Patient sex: M
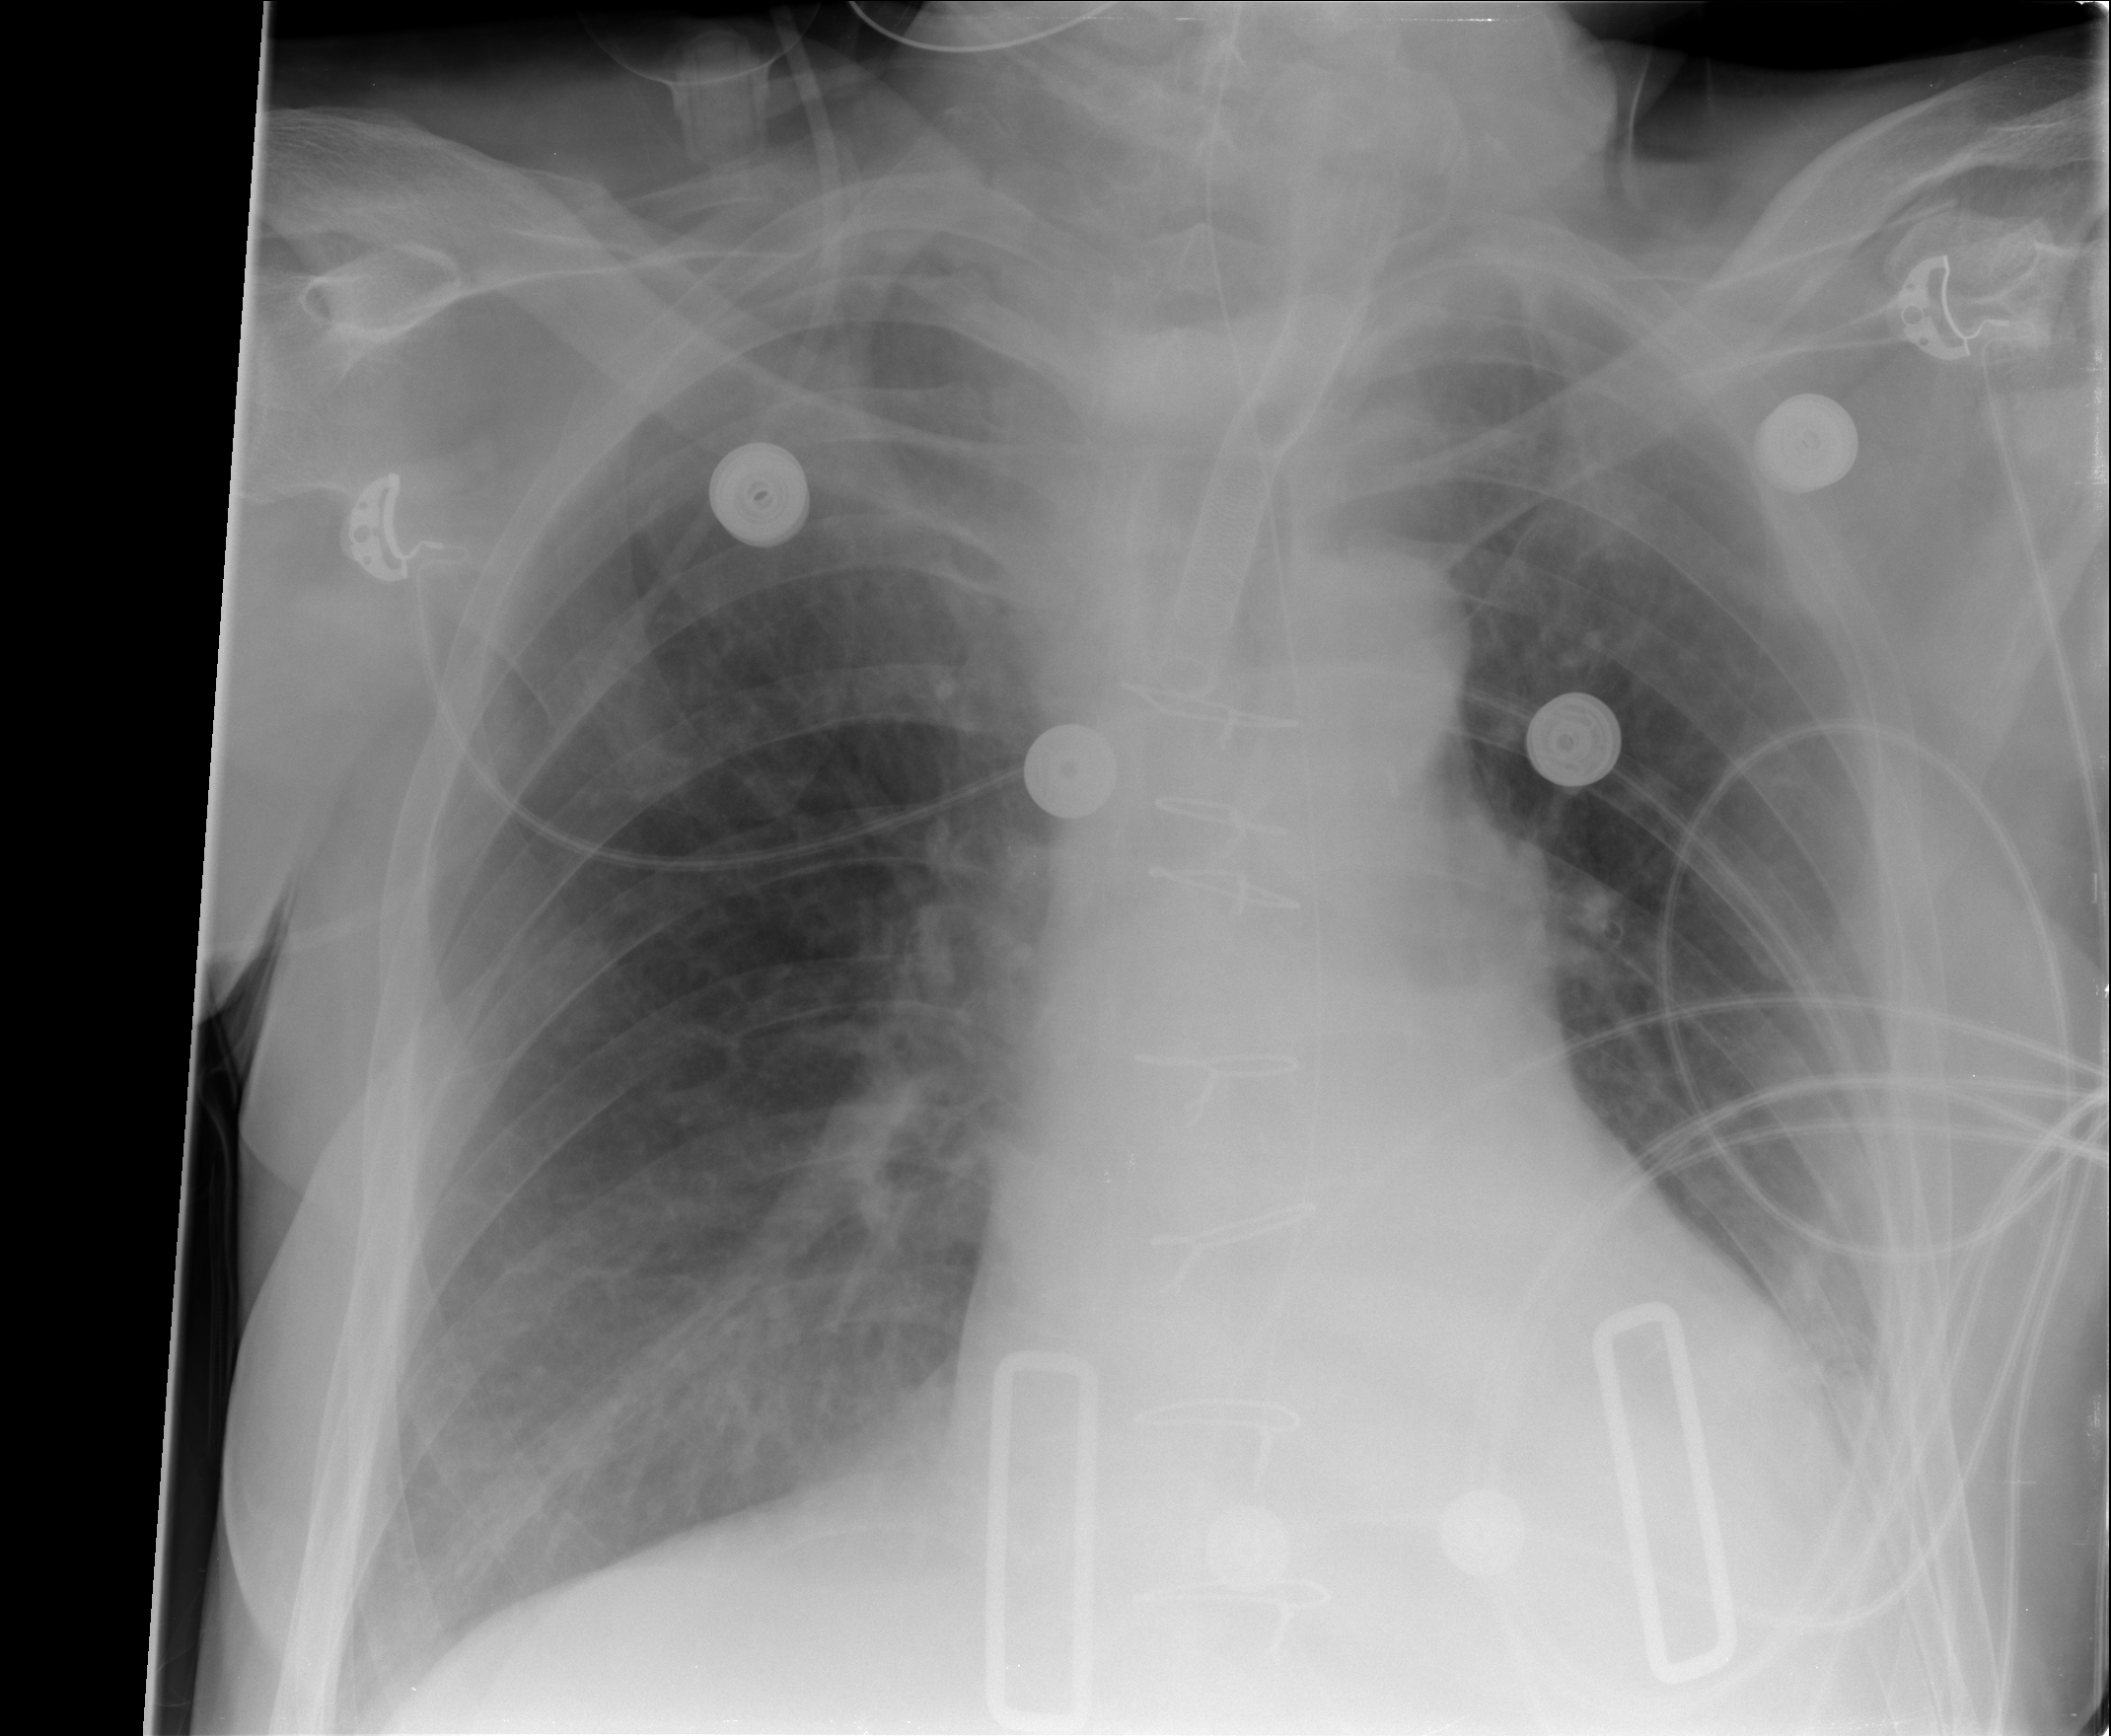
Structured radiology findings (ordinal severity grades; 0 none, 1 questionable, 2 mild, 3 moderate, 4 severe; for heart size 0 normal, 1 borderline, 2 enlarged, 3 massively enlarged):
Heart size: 0
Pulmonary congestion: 0
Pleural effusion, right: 0
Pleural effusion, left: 2
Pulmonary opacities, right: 0
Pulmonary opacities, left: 0
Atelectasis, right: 0
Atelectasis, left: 2